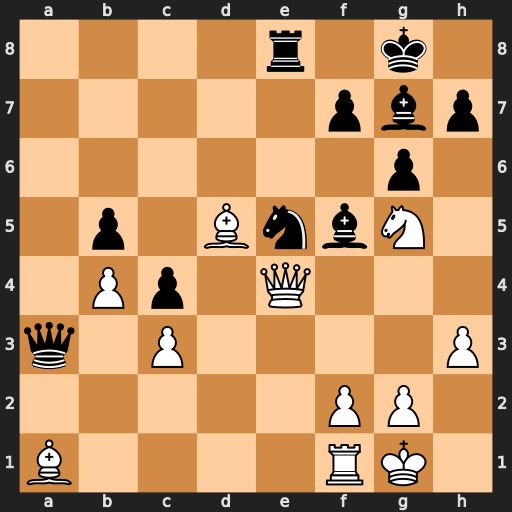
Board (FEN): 4r1k1/5pbp/6p1/1p1BnbN1/1Pp1Q3/q1P4P/5PP1/B4RK1
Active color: w
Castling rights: -
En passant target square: -
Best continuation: Bxf7+ Kh8 Qh4 h6 Bxe8